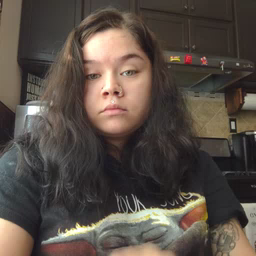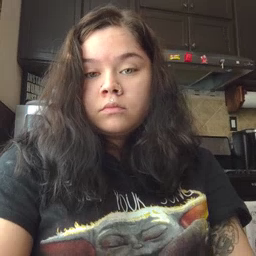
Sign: fireman